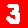
Digit: 3